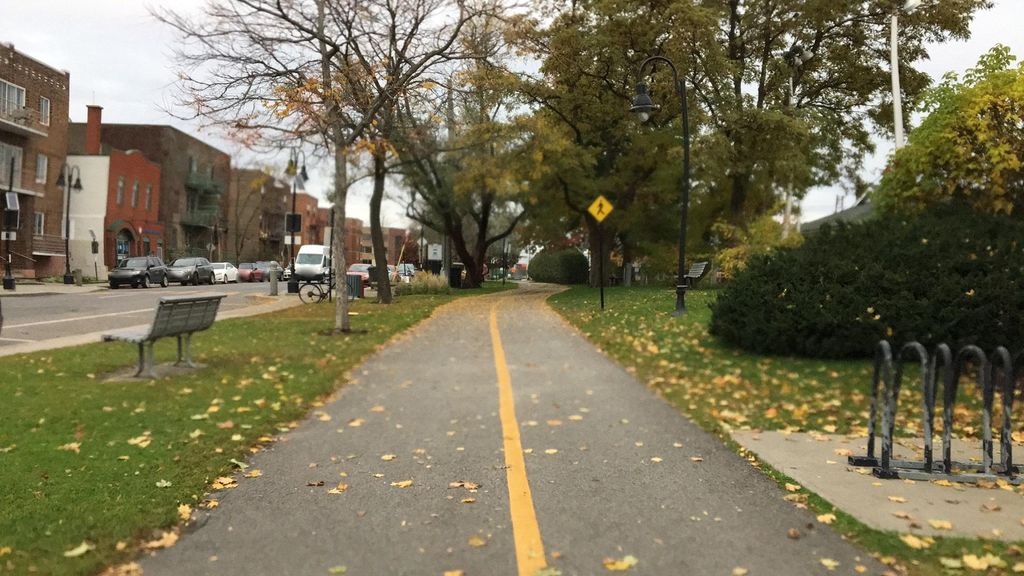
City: montreal